Current action and preconditions to check: trajectory_clear

Your task: For each precondition in the list above, predict whether it will hold at this action.

Consider the current scene as observed from the mobile robot's camera, and analyze the predicted future states of all dynamic agents (e.g., people, animals, vehicles, or any moving entities) within the NEXT SECOND.

IMPORTANT: Only answer "very likely" if you are absolutely certain—based on strong, clear evidence—that a dynamic agent will violate the precondition in the predicted future state. Do NOT answer "very likely" for unlikely, ambiguous, or low-probability risks.

Ask yourself for each precondition: Is there a high probability, with clear and convincing evidence, that the predicted future states of any dynamic agent will interfere with the predicted future state of the currently executing action within the NEXT SECOND, causing that precondition to fail?

Assess the risk level based on these predictions. Use "likely" or "very likely" if motions create a clear risk of interference.

Use "neutral" or "improbable" if agents are nearby but their predicted paths are clearly diverging or non-conflicting.

Failure Risk Categories: "very improbable", "improbable", "neutral", "likely", "very likely"

Answer Format: Output ONLY the probability_of_failure value from these categories: "very improbable", "improbable", "neutral", "likely", "very likely"

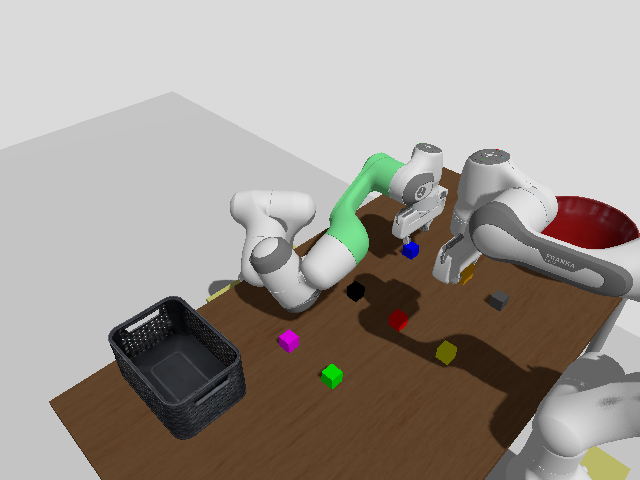

Answer: very improbable